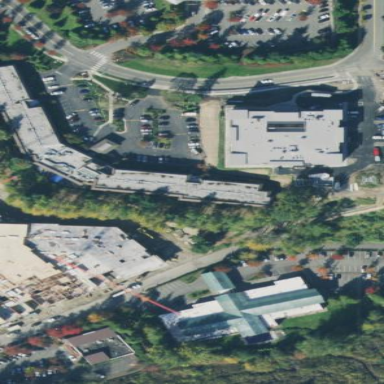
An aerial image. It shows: Building.